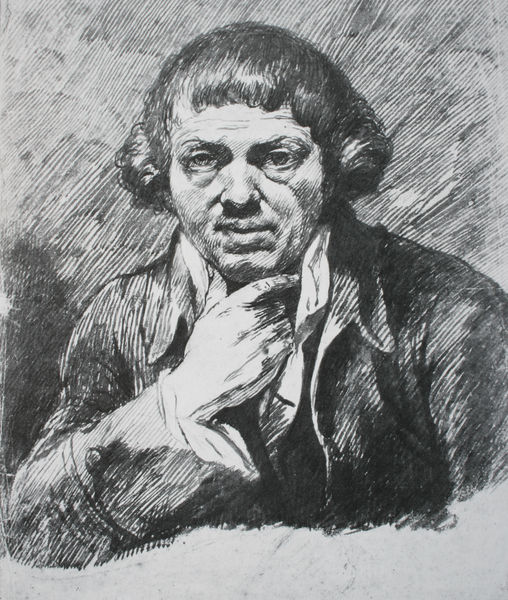
Titel: Selbstporträt
Künstler: James Barry
Standort: Oxford
Institution: Ashmolean Museum of Art and Archaeology
Schlagwörter: feder, hand, mann, schatten, weiß, menschen, finger, frisur, geste, grau, haar, licht, mund, nase, schwarz, skizze, stirn, zeichnung, blick, hemd, jacke, augen, falten, gesicht, kragen, ärmel, bildnis, hals, portrait, porträt, haare, pose, brustbild, en face, frontal, kinn, knopf, lippen, locken, poträt, schräg, wangen, papier, haltung, furchen, grafik, graphik, linien, karikatur, brauen, pupillen, streifen, nachdenklich, denkerpose, nachdenken, oberkörper, sakko, selbstporträt, striche, tusche, druck, druckgraphik, schraffur, schraffuren, radierung, stich, schwarzweiß, bürger, denker, schraffiert, manschette, diagonal, junger mann, mittelalter, bürgerlich, kupferstich, zorn, schraffierung, federzeichnung, mittleres alter, schraffierungen, ch, hand am kinn, kinnkratzen, anders zorn, mangete, nicht alt, mann menschen